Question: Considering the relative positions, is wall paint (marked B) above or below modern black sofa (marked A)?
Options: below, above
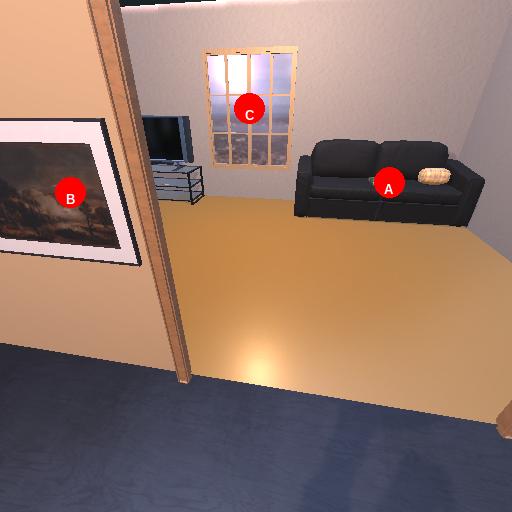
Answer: below